Question: In Dhtmlx Scheduler Timeline View, how can I set the Hour header from military time(24hour) to 12-hour format?

I have found some responses on their forum but this doesnt seem to work.
'''
scheduler.config.hour_date = "%h:%i %A";
'''
Any help would be appreciated. Thanks!
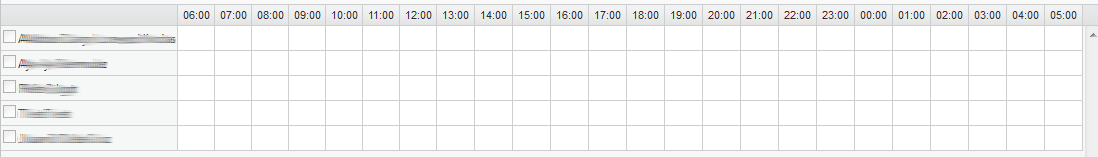
Answer: Hour format must be specified in timeline configuration object with property.
Here is the example:
'''
scheduler.createTimelineView({
name: "timeline",
x_unit: "hour",
x_date: "%h:%i %A",
x_step: 1,
x_size: 24,
y_unit: [
{key:1, label:"James Smith"},
{key:2, label:"John Williams"},
{key:3, label:"David Miller"},
{key:4, label:"Linda Brown"}
],
y_property: "section_id",
render:"bar"
});
'''